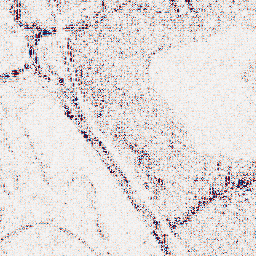
Category: wavelet
Decomposition family: wavelet_dwt
Decomposition parameters: wavelet: sym4
level: 1
Upsampling method: linear_exact
Upsampling parameters: scale: 2
Upsampling scale: 2